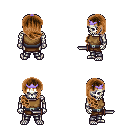
a pixel art fantasy rpg character, male body template, skeleton, leather chest armor, metal pants, brown right-swept hairstyle, purple tiara, dagger, four views (front, back, left, right), 2x2 character sprite sheet, small pixel art, hard edges, no anti-aliasing